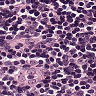
Metastatic tissue present: no